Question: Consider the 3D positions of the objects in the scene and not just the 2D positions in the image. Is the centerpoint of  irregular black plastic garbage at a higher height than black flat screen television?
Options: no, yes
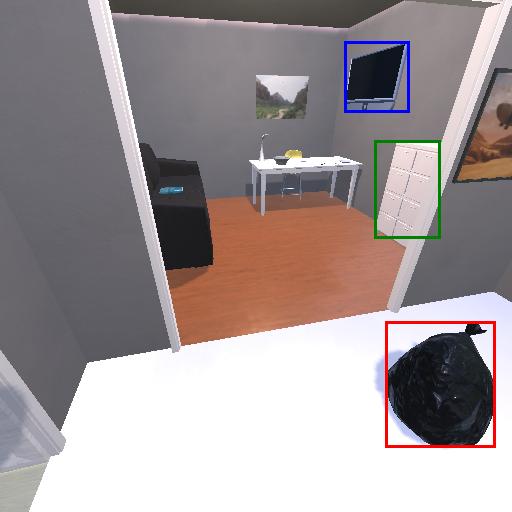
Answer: no